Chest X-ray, AP view. Patient: 18 years old, sex F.
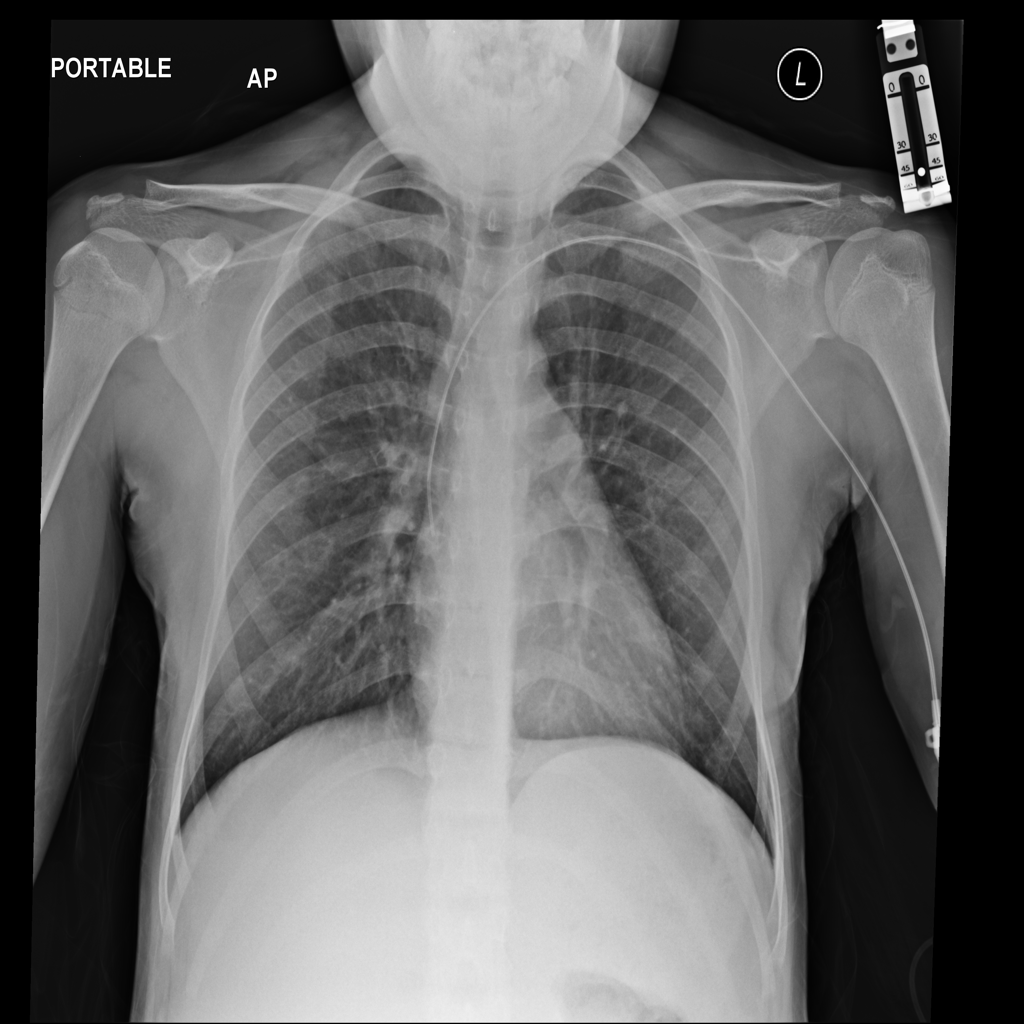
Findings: No Finding